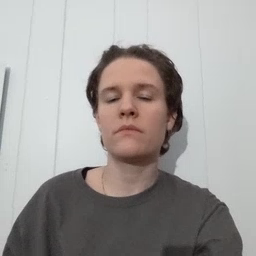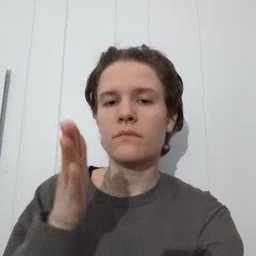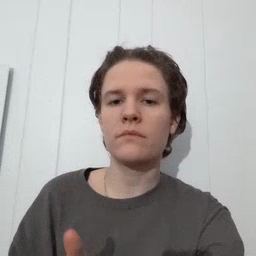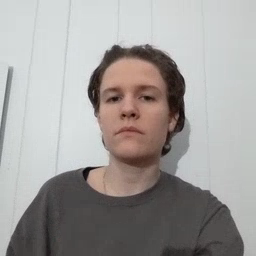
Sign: person